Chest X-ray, PA view. Patient: 58 years old, sex F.
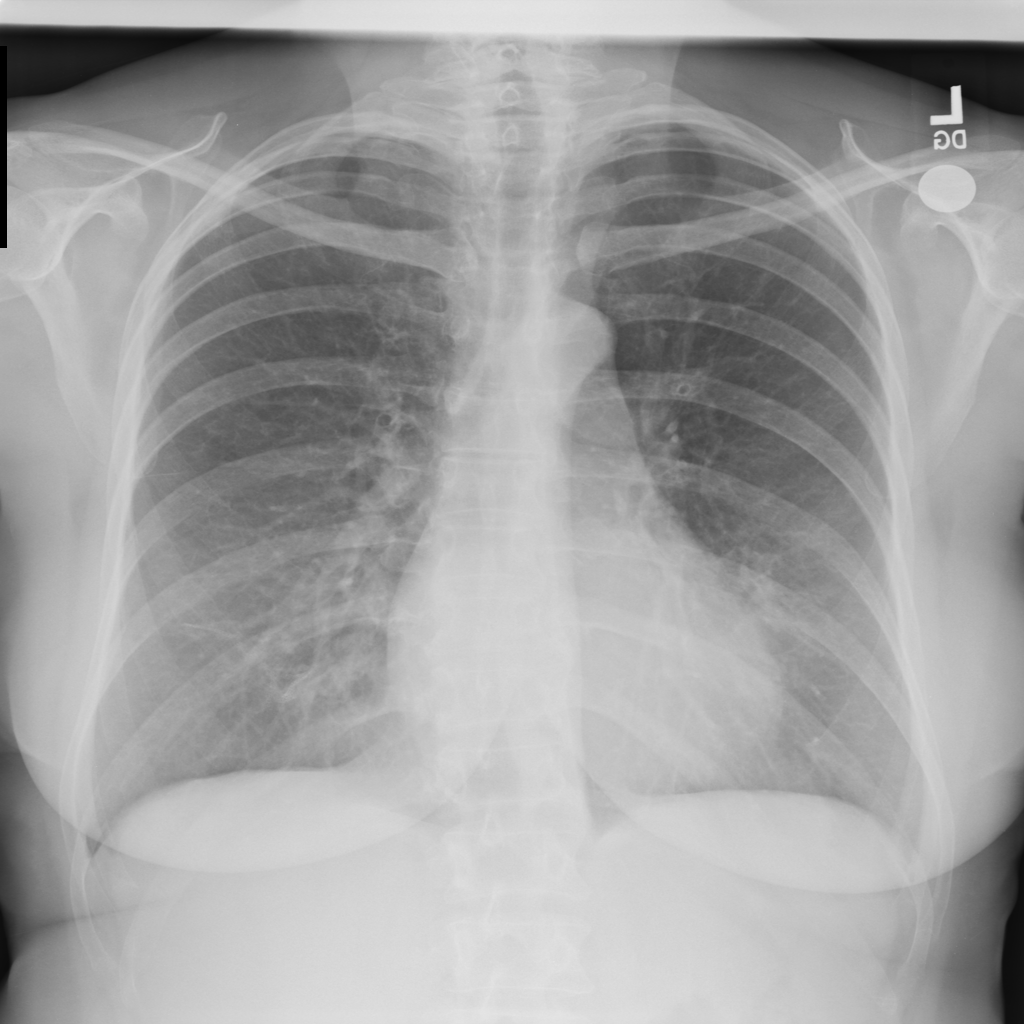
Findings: No Finding